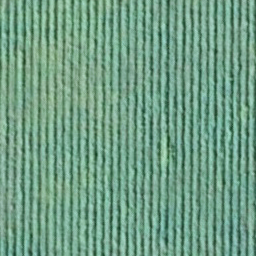
Label: agricultural